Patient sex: F
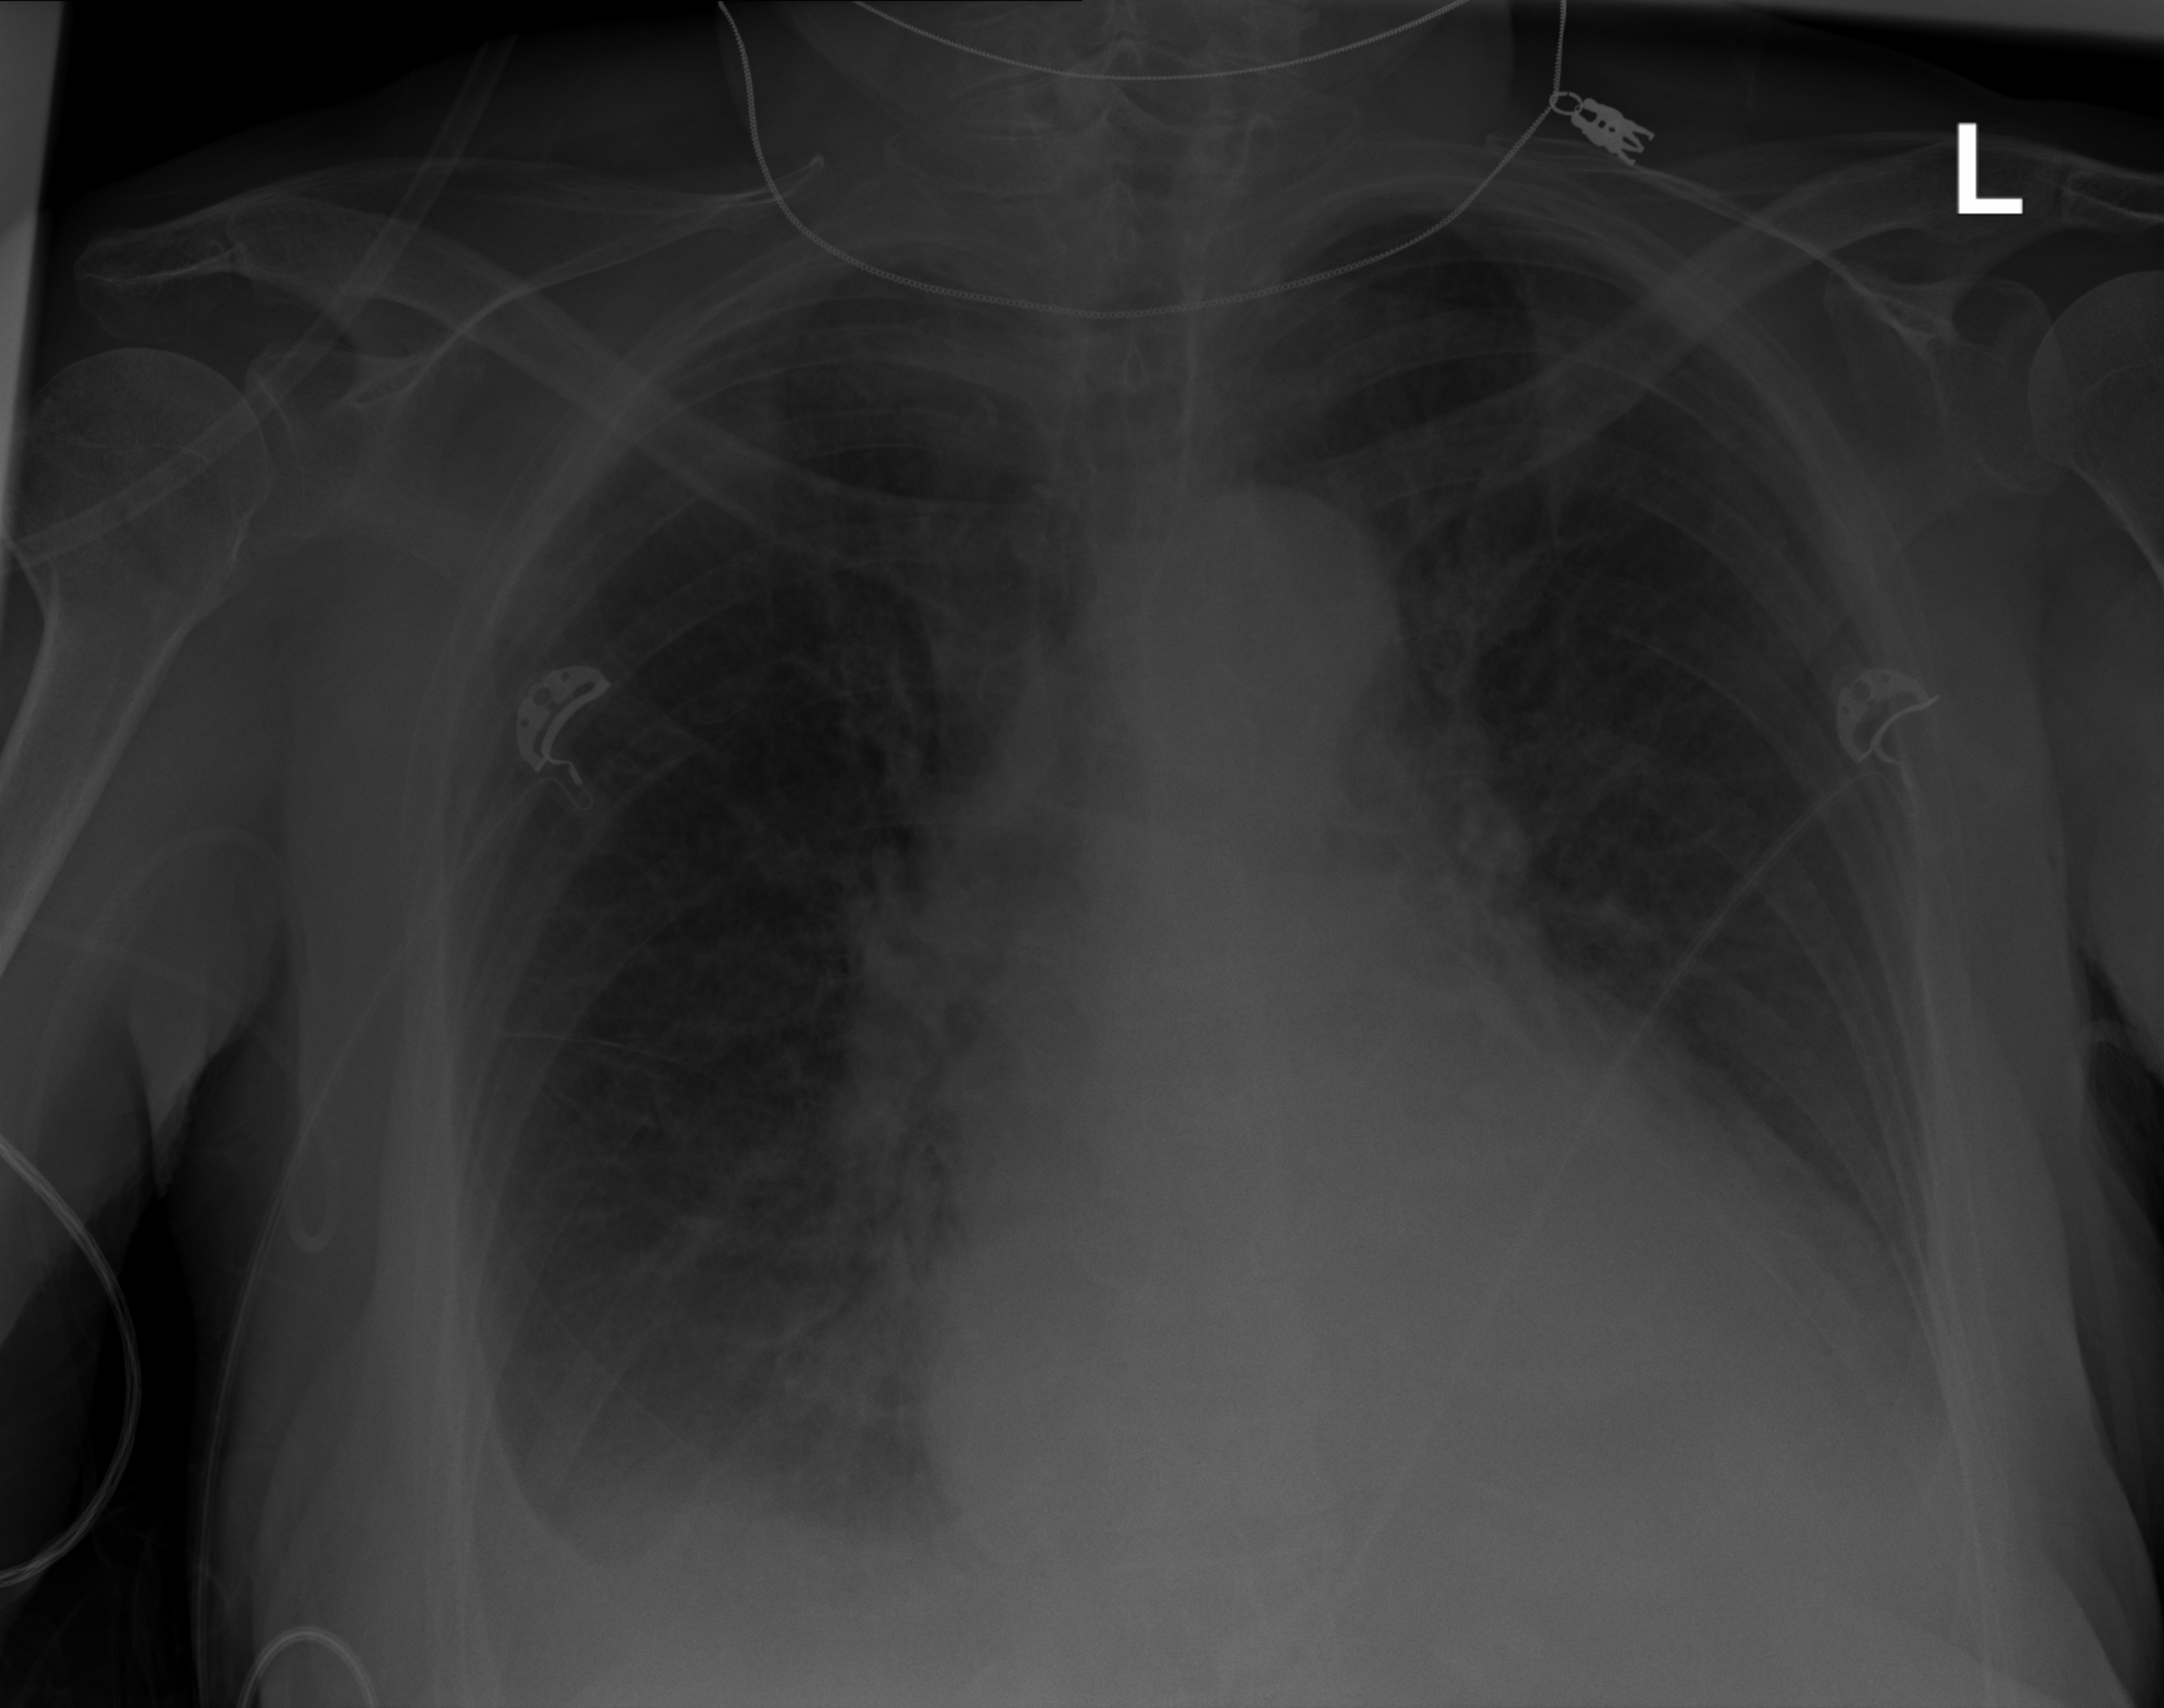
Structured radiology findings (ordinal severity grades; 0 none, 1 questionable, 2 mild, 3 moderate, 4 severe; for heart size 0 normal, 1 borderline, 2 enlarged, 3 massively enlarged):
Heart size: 3
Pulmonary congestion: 2
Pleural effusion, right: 2
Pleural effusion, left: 2
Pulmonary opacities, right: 0
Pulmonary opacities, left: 0
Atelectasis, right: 2
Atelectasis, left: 2